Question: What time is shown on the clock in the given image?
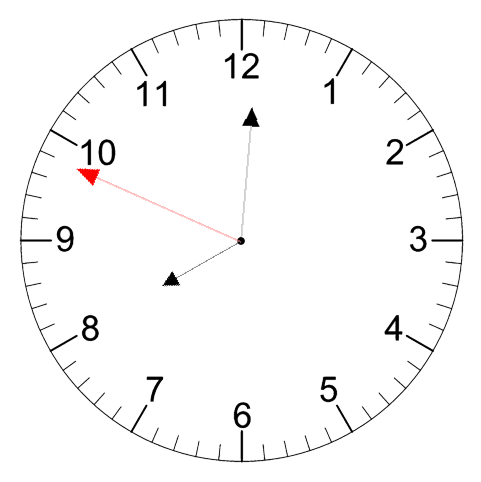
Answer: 08:00:49